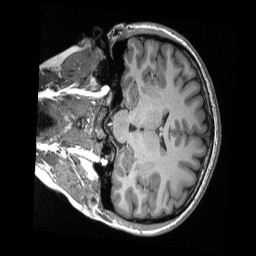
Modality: T1w
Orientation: coronal
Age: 18
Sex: female
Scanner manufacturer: siemens
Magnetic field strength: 3 T
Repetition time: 2.3 s
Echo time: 0.00308 s